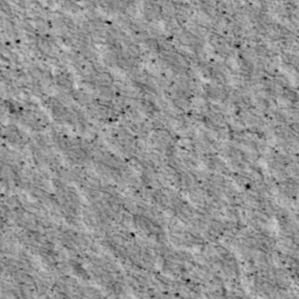
Label: non_frost